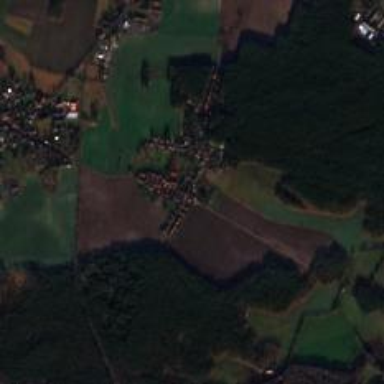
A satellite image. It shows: Village.